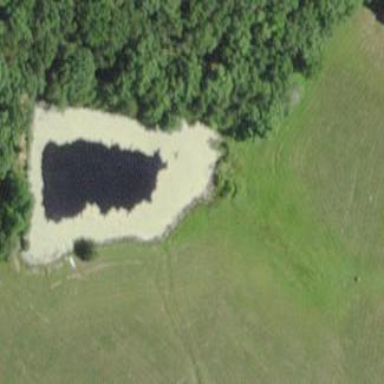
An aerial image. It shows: Peaceful pond surrounded by nature.